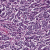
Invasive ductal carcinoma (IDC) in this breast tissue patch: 1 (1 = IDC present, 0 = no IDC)